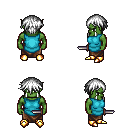
a pixel art fantasy rpg character, male body template, orc, green skin, teal tunic, robe skirt, white short bangs hairstyle, gold boots, dagger, four views (front, back, left, right), 2x2 character sprite sheet, small pixel art, hard edges, no anti-aliasing